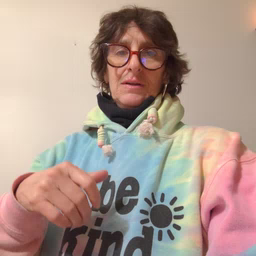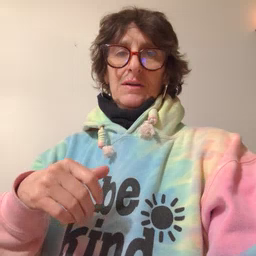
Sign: fireman